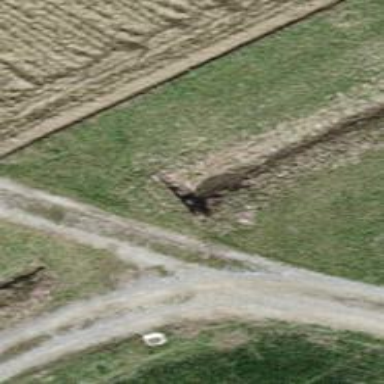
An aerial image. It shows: Culvert tunnel under drain waterway.